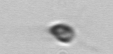
Label: Pyramimonas